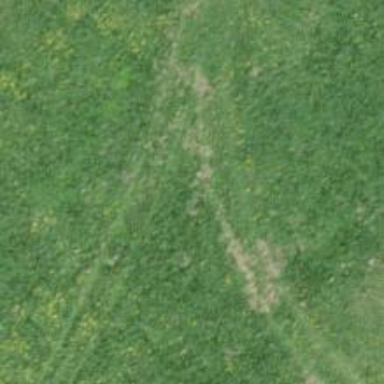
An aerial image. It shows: Grassy track with grade 5 track type.